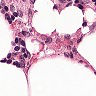
Metastatic tissue present: no